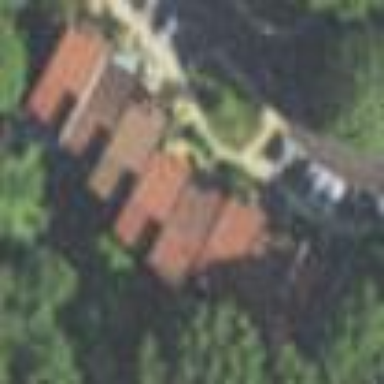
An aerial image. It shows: Terrace building.